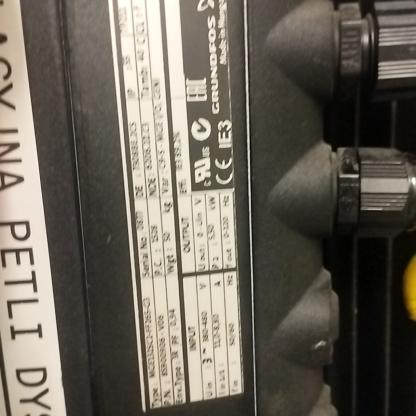
Klasa: tabliczka-znamionowa